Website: lowes
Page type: account-dashboard
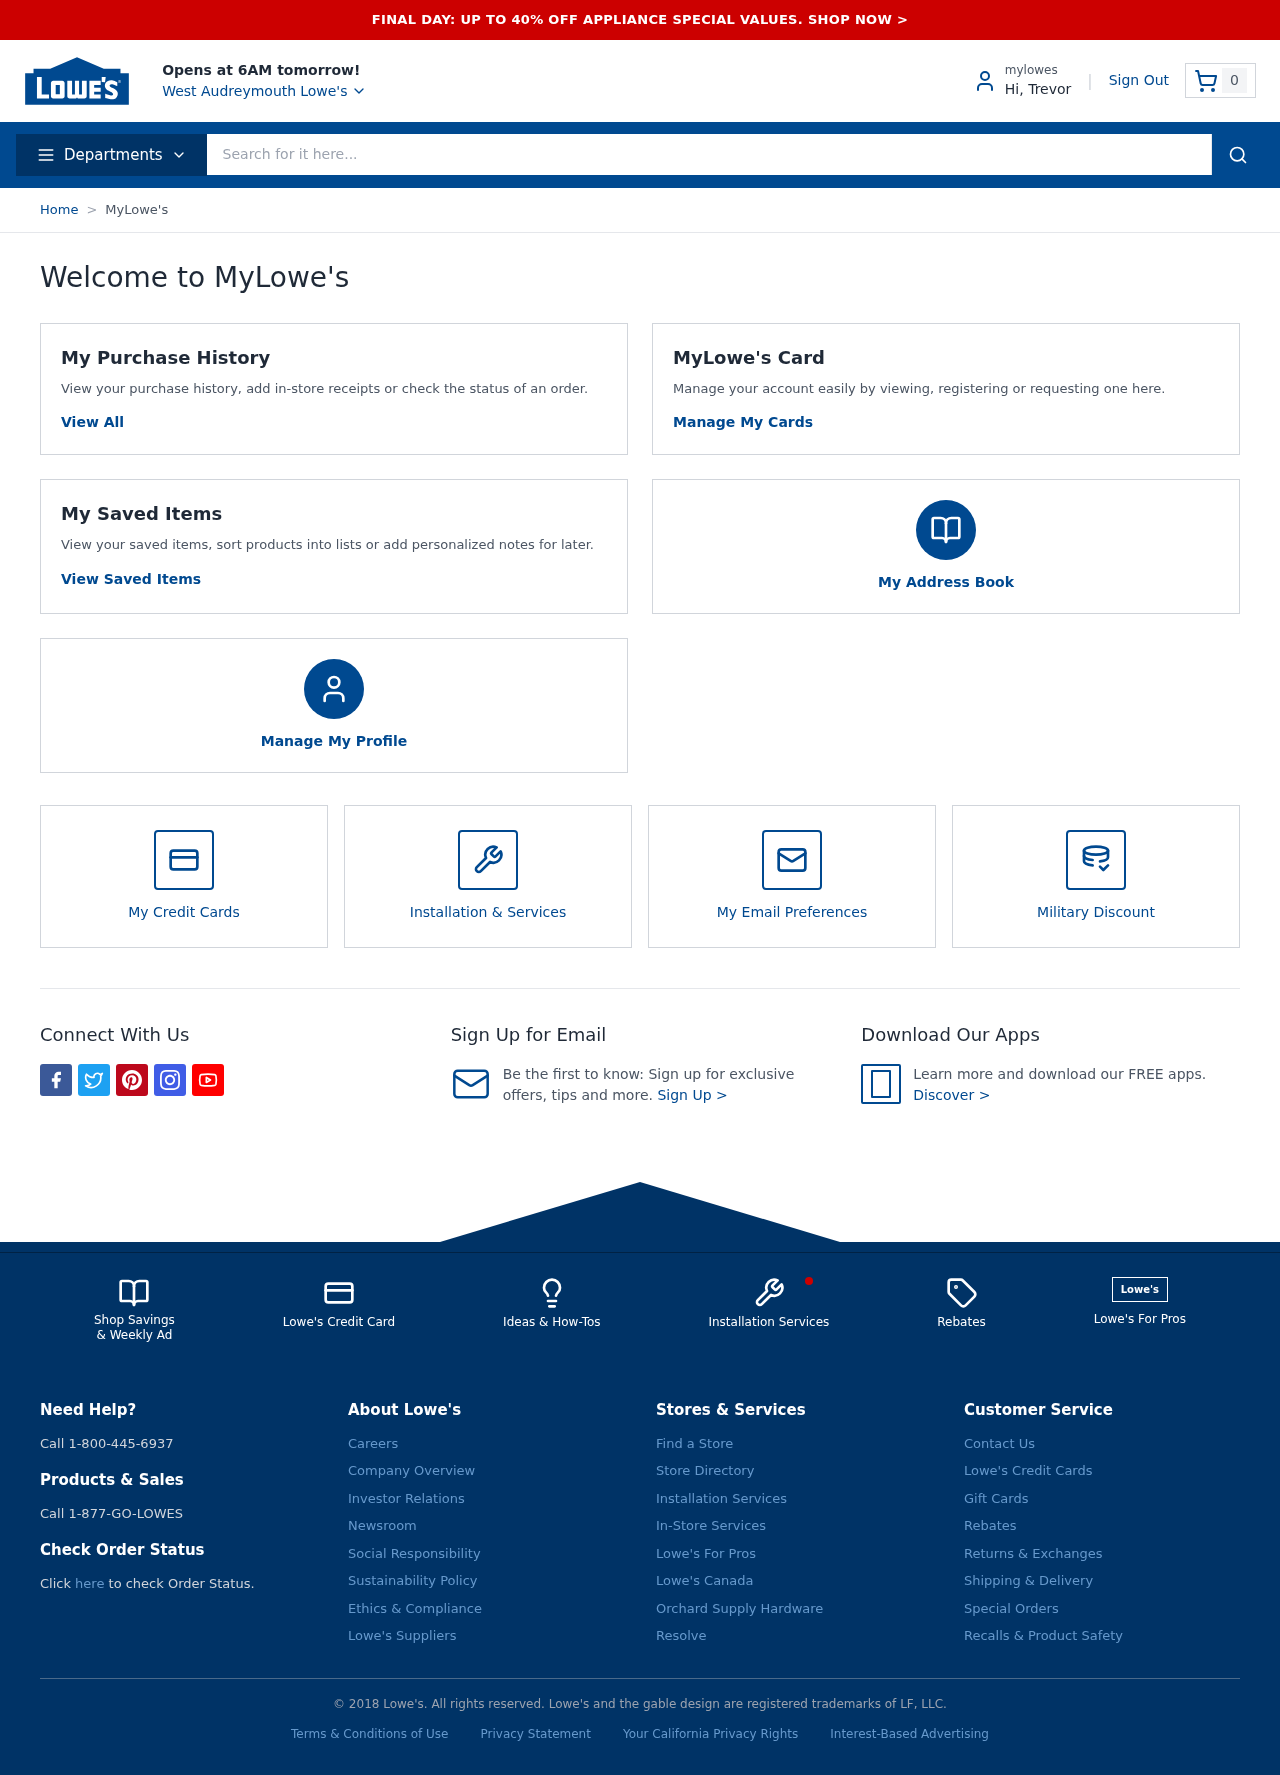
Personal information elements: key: PII_CITY
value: West Audreymouth
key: PII_FIRSTNAME
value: Hi, Trevor
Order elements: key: ORDER_NUM_ITEMS
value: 0
Search elements: key: HEADER_SEARCH
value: Search for it here...